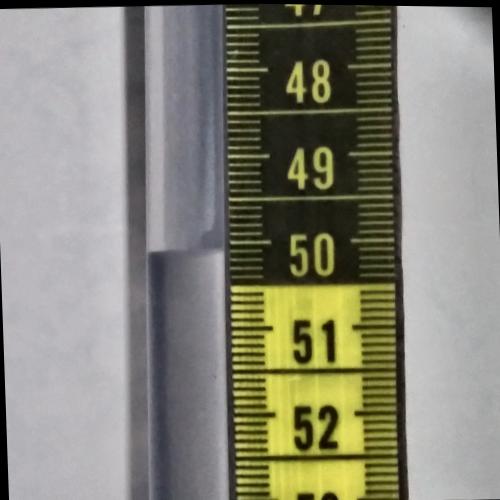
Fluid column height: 50.1 cm